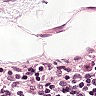
Metastatic tissue present: no